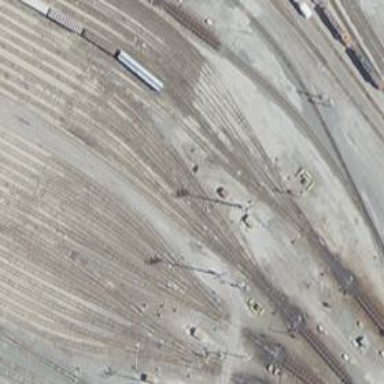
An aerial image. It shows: Railway yard used for servicing trains.